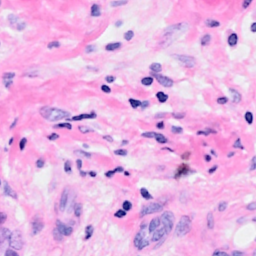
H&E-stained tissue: Breast